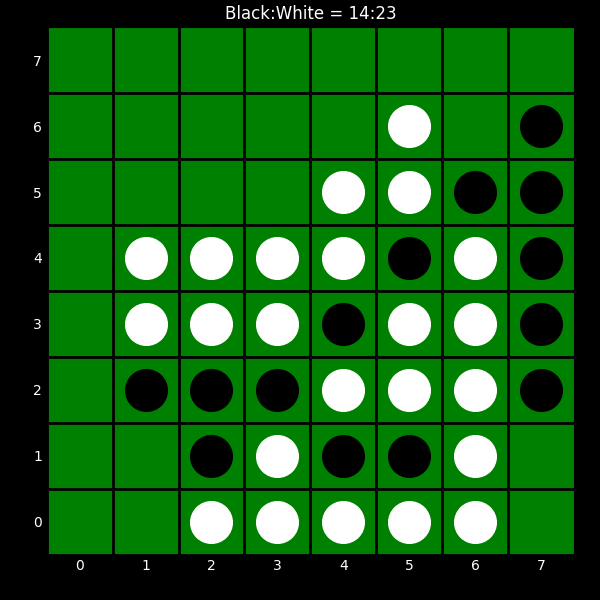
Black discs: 14
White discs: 23